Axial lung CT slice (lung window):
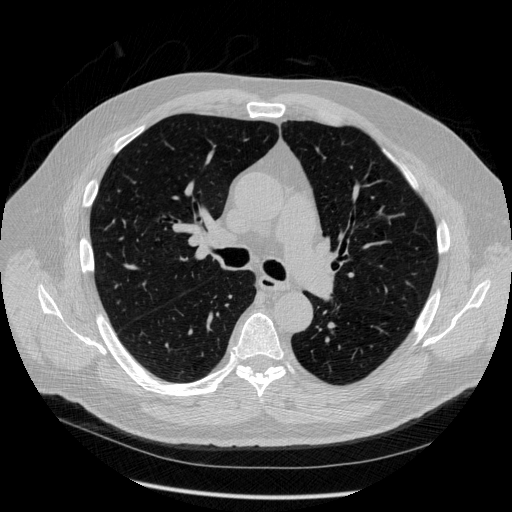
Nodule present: no